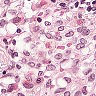
Metastatic tissue present: no